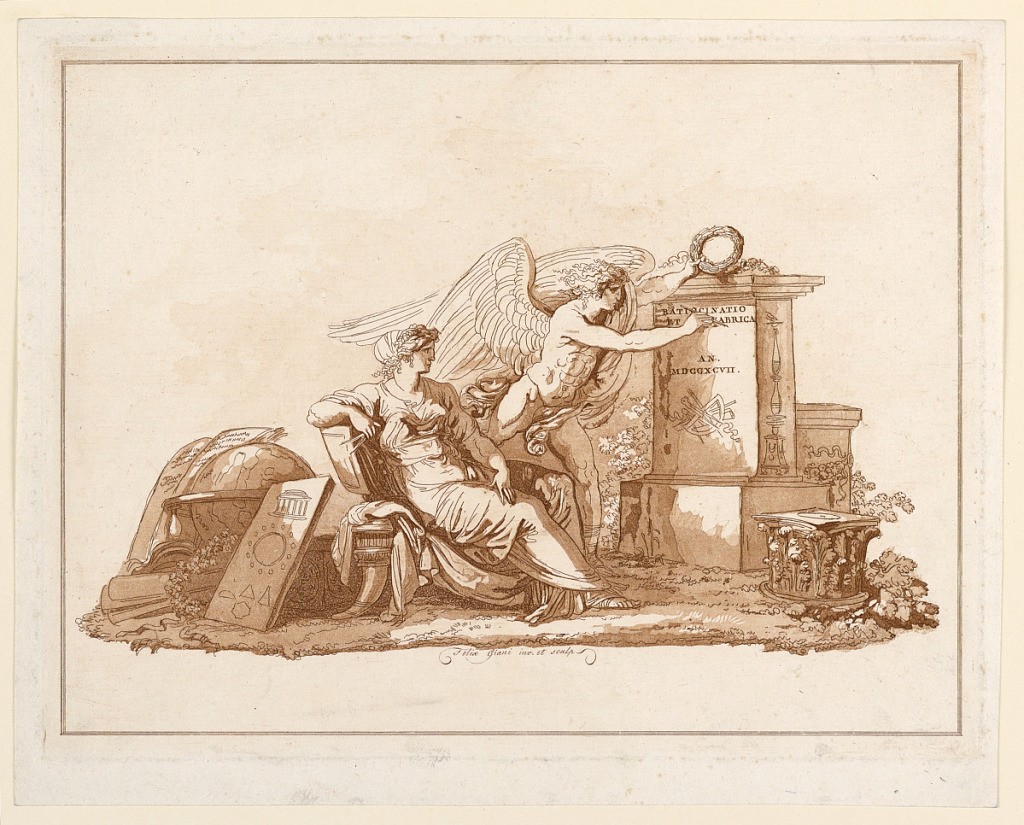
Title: Etching with aquatint: Architecture
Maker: Felice Giani, Italian, 1758–1823
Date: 1797
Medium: Hand-colored etching with aquatint on paper
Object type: Print
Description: Horizontal composition with a personification of architecture shown in profile, looking to the right at a winged male writing on a monument: "Ratiocinatio/Et Fabrica" "An./MDCCXCVII." Attributes of architecture and a globe are on the ground at left and right. Bottom center: "Felix Giani inv. et sculp." Four framing lines.